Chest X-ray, AP view. Patient: 51 years old, sex F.
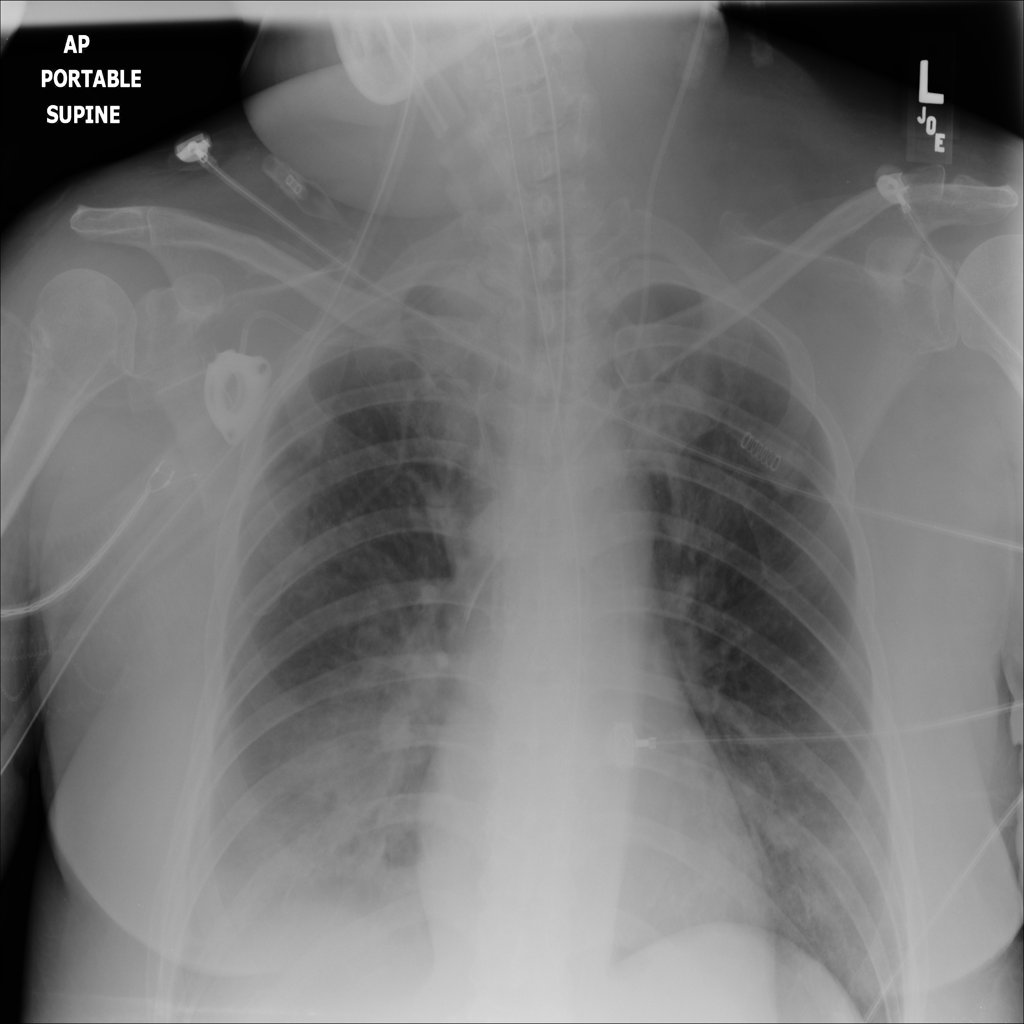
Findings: No Finding